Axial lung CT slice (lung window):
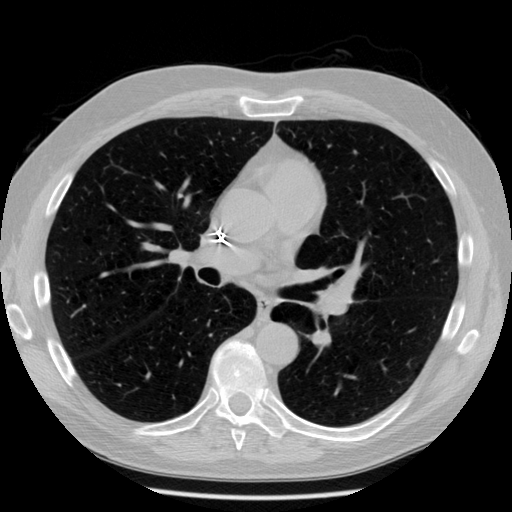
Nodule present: no